Question: I've made my app portrait-only and it works successfully, however there seems to be a cache. I can only have this kind of orientation:
[
But I can't rotate it 180deg, it just shows like this:
<URL>
But if I leave the app, the screen rotates. So the problem is, it seems that the app is being set to one-way portrait, is there a way to fix it? Here's how I'm setting portrait-only in each activity:
'''
android:configChanges="orientation|keyboardHidden"
android:screenOrientation="portrait"
'''
Is there an option to fix this?
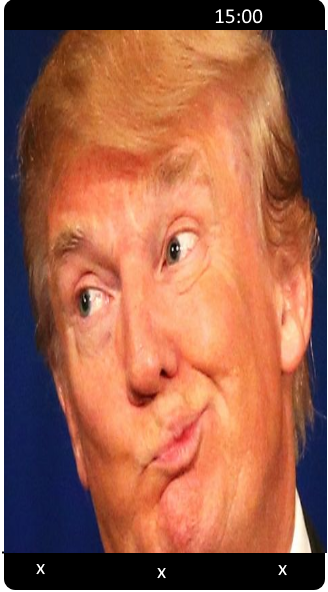
Answer: Try using this instead...
'''
android:screenOrientation="sensorPortrait"
'''
If this doesn't work let me know!
So people see this, it only works with API 9+ as @AbAppletic said in the comments below.